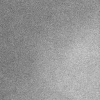
Atmospheric dust classification: dusty